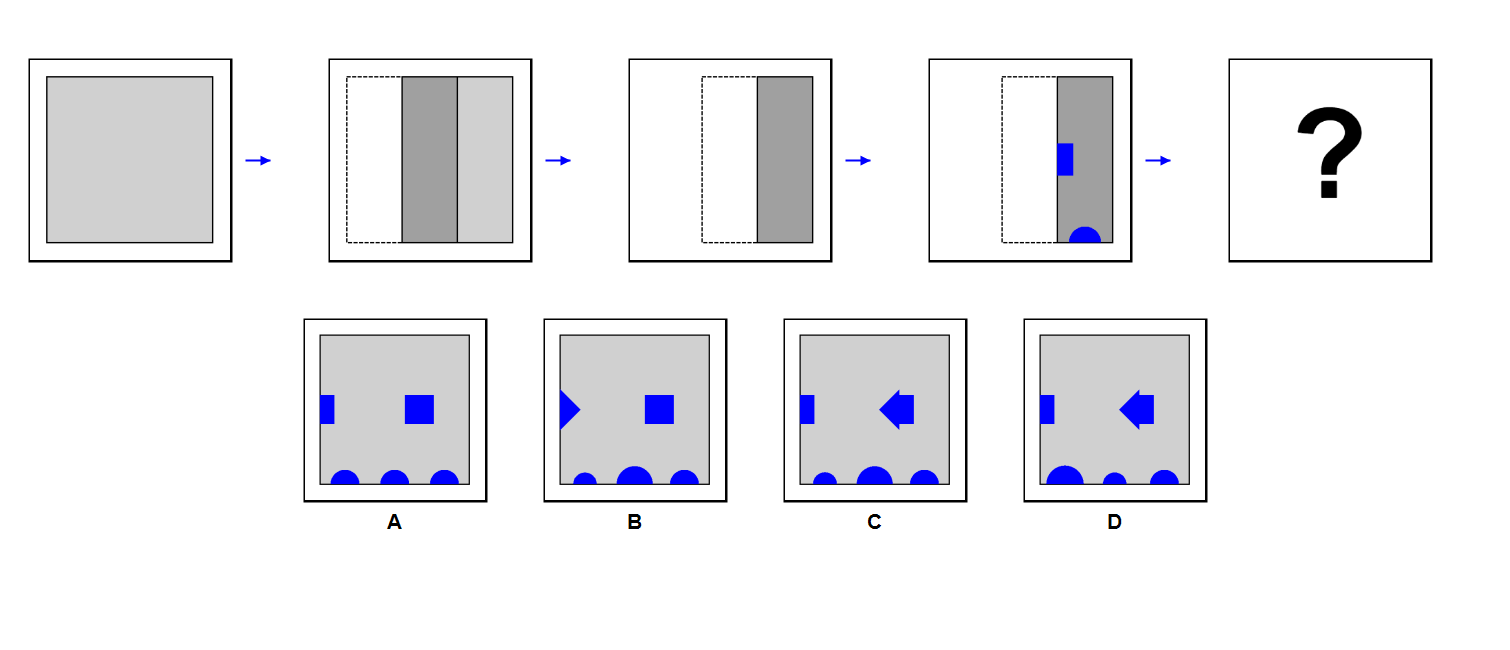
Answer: A